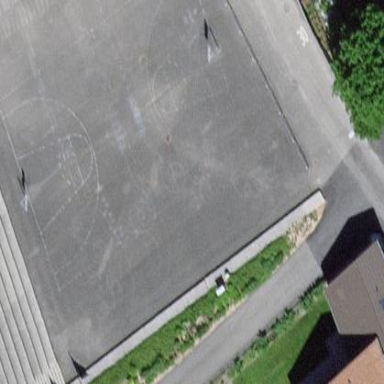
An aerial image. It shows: Basketball court in the leisure land pitch.